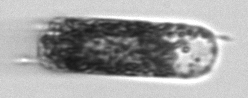
Label: Hemiaulus